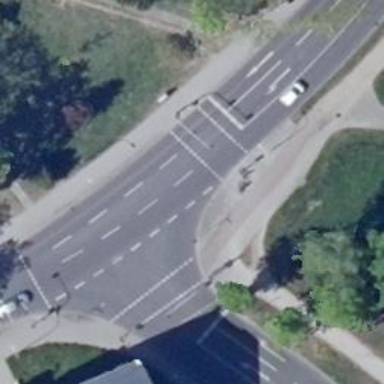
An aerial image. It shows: Road with traffic signals.